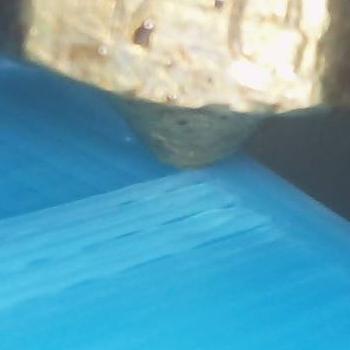
Flow rate: 52%